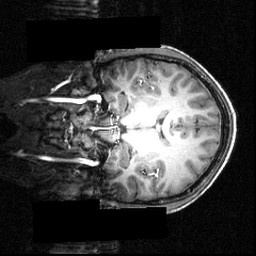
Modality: T1w
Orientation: coronal
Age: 16
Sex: male
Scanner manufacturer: siemens
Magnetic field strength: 3.951 T
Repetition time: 1.5 s
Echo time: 0.00335 s